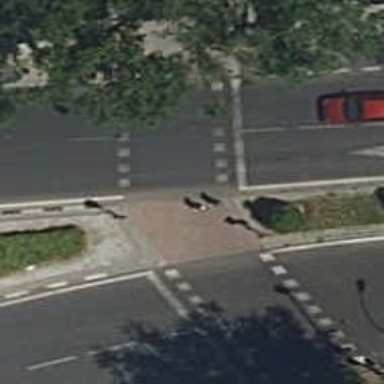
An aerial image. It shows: Road crossing with traffic signals.